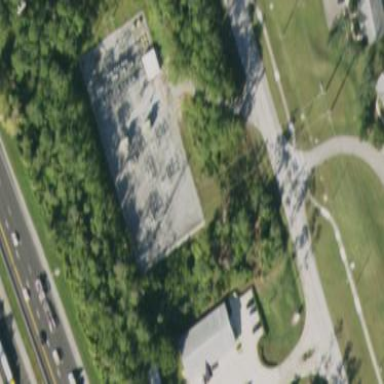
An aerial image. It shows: Outdoor distribution level power substation.